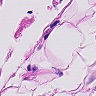
Metastatic tissue present: no